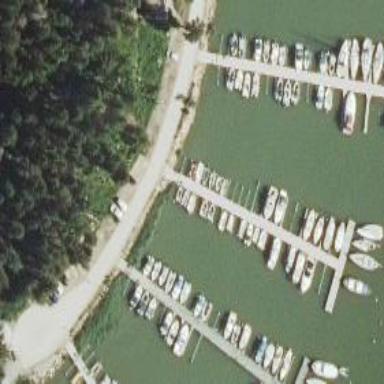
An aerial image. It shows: Pier with mooring facilities.